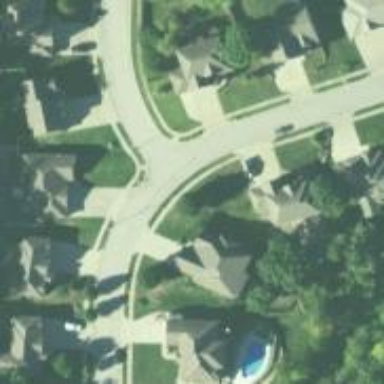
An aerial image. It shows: Residential road with separate sidewalk.